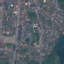
Label: Residential